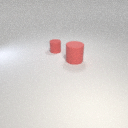
large red rubber cylinder in front of small red rubber cylinder